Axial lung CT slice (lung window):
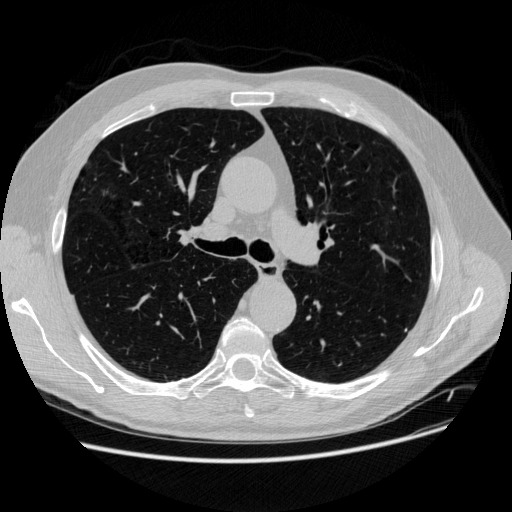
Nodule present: no